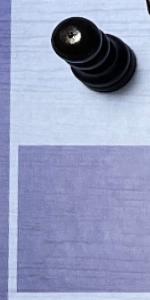
Label: Empty